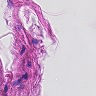
Metastatic tissue present: no